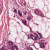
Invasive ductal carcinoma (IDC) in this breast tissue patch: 0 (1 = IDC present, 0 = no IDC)